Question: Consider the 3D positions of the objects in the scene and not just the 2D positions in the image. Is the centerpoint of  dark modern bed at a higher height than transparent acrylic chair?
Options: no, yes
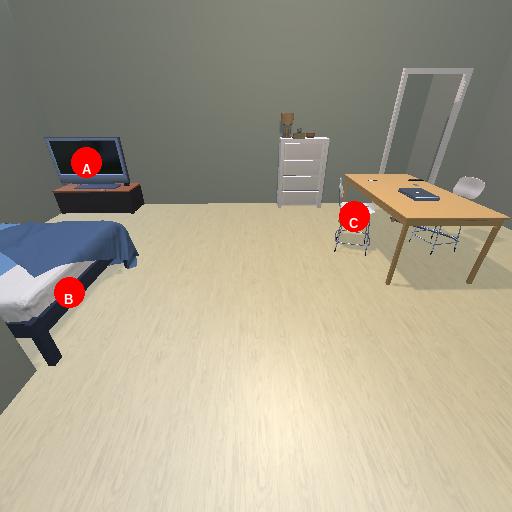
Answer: no